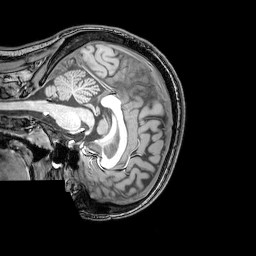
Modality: T1w
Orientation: sagittal
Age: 22
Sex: female
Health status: healthy
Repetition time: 0.081 s
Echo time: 0.037 s